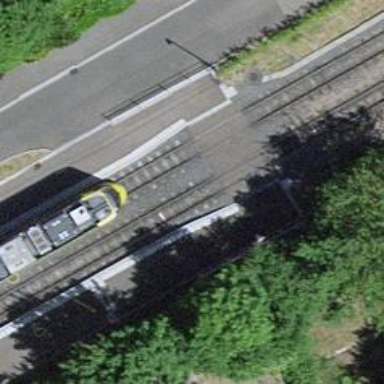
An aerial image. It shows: Tram railway with one track and electrified contact line.